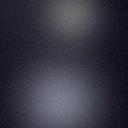
Screen state: off